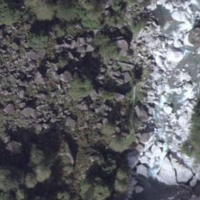
EUNIS habitat code: 32
Species observed at this site:
Salvia glutinosa
Euphorbia cyparissias